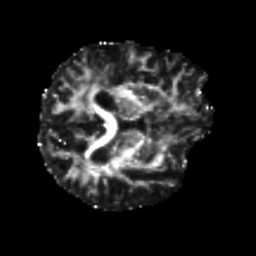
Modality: FA
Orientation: axial
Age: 74
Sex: female
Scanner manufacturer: siemens
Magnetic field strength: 3 T
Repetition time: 7.3 s
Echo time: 0.087 s